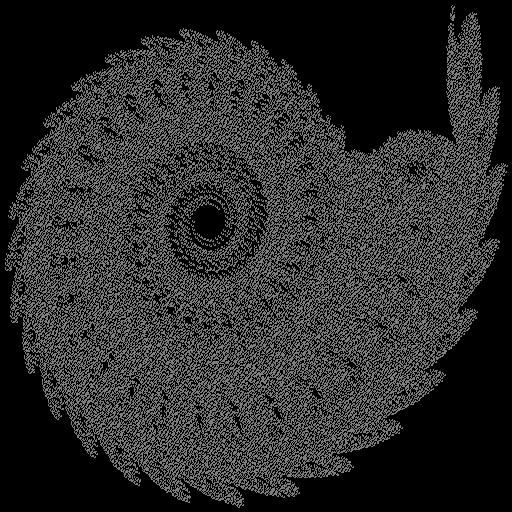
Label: ammonite